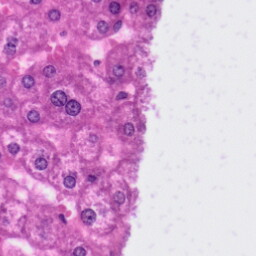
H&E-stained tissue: Liver